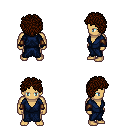
a pixel art fantasy rpg character, male body template, human, tanned skin, blue robe, white pants, brown curly afro hairstyle, cloth bracers, four views (front, back, left, right), 2x2 character sprite sheet, small pixel art, hard edges, no anti-aliasing